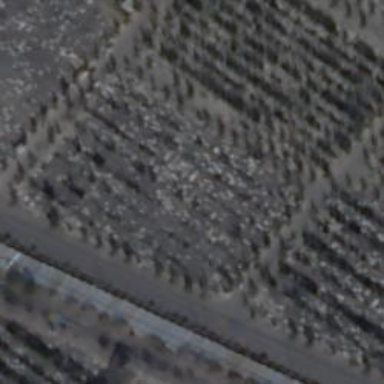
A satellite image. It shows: Cemetery.